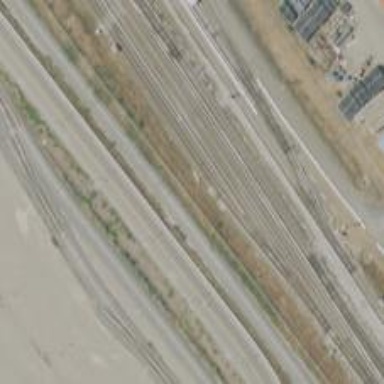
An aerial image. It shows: Electrified rail passing through service yard.